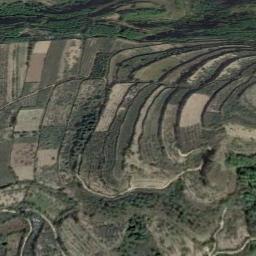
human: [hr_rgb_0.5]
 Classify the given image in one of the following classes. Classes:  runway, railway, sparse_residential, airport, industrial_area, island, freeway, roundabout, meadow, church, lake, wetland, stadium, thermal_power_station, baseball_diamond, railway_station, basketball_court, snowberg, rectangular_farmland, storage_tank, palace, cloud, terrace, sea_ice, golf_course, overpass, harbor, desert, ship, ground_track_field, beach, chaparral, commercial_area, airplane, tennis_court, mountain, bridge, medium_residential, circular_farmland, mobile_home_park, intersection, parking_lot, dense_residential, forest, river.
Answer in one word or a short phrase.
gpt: terrace